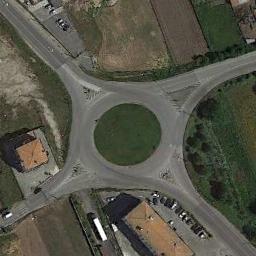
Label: roundabout